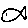
Label: fish